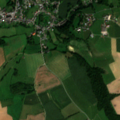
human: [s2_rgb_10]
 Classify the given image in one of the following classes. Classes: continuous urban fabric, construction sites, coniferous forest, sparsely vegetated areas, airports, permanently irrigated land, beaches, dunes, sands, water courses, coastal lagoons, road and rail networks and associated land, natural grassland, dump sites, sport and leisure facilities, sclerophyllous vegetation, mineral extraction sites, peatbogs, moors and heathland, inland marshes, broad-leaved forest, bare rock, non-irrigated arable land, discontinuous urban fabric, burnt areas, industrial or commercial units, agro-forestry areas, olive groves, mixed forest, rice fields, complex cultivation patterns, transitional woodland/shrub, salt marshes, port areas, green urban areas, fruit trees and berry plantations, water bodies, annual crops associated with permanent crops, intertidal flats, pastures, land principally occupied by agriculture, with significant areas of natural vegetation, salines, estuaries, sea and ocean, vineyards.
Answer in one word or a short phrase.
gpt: discontinuous urban fabric, non-irrigated arable land, pastures